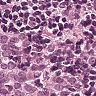
Metastatic tissue present: yes